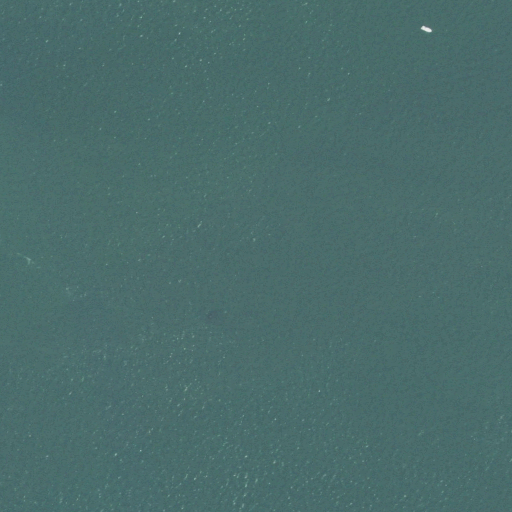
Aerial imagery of bar in Connecticut named Browns Reef containing only open water